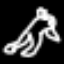
Label: frog